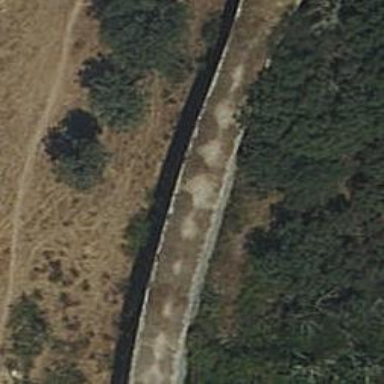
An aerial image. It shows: There is tunnel.